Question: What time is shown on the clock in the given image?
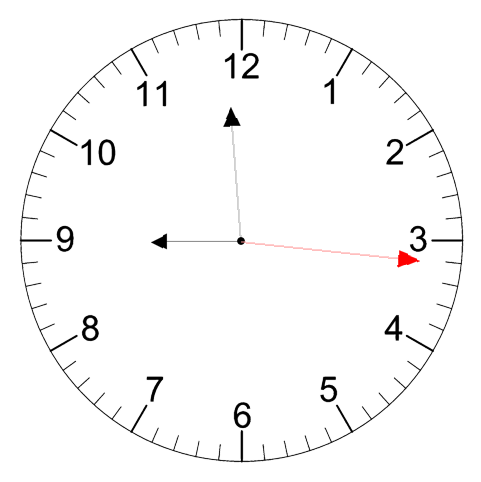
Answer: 08:59:16